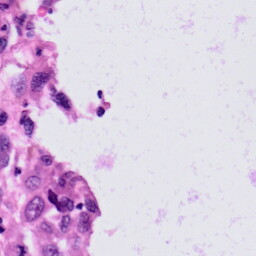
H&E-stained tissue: Skin